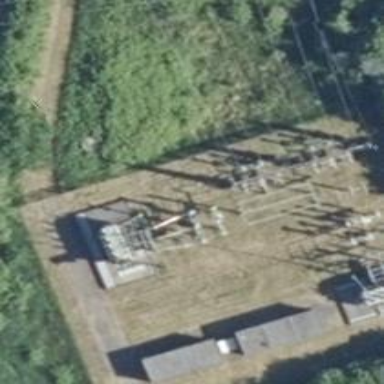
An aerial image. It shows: Switch for power supply.